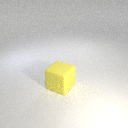
large yellow rubber cube